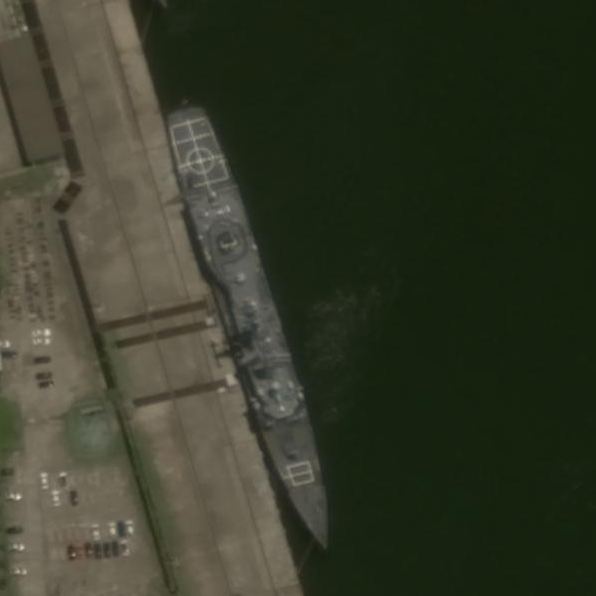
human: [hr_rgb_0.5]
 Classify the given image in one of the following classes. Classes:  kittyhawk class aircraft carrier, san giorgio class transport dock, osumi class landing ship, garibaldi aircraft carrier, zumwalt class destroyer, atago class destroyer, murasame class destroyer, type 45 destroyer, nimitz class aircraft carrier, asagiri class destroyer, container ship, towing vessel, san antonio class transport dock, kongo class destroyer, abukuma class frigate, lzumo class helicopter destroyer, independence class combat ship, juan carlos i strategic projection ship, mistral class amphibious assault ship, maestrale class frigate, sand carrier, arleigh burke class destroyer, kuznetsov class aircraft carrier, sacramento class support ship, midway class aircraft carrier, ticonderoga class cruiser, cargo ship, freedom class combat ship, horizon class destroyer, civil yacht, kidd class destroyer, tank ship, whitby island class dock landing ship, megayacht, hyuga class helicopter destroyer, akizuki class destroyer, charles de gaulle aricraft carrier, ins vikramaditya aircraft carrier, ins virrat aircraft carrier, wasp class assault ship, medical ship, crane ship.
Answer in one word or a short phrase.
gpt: Ticonderoga class cruiser